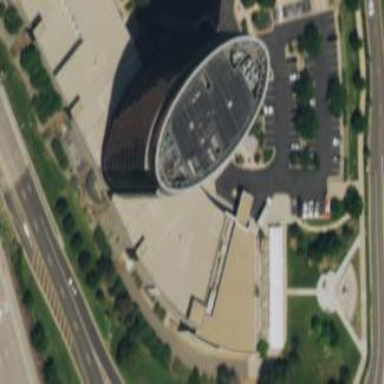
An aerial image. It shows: Office building.